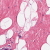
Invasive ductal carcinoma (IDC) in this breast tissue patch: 0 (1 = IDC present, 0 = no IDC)